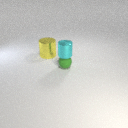
small green rubber sphere in front of large yellow metal cylinder